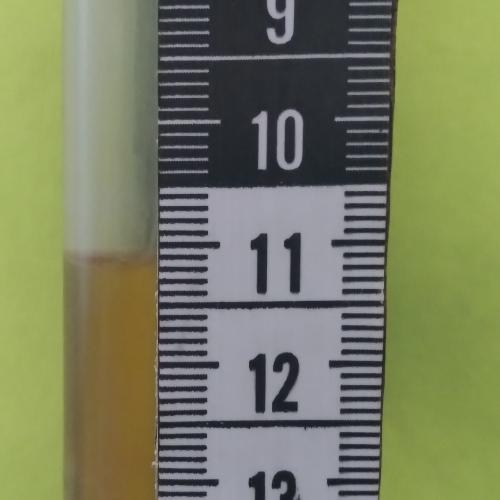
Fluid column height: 11.1 cm